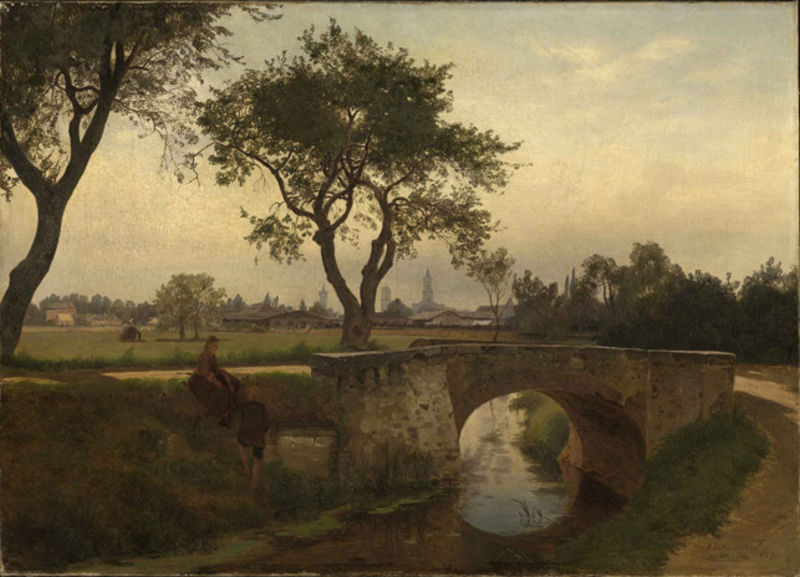
Titel: Blick auf Karlsruhe von Süden
Künstler: Gustav Osterroht
Standort: Karlsruhe
Institution: Staatliche Kunsthalle Karlsruhe
Schlagwörter: blue, church, people, white, dress, gray, green, painting, seated, sit, sitting, woman, two, brown, wood, silver, clouds, man, sky, stone, tree, building, field, house, landscape, nature, water, houses, reflections, street, tower, trees, village, boy, grass, river, stream, bushes, path, road, mother, couple, scene, bridge, meadow, town, love, dirt, person, city, human, leaves, trunk, buildings, bush, horse, river bank, slope, leaf, sunset, spire, steeple, bank, stones, son, lovers, pathway, distant, elephant, creek, bark, climbing, fd, couople, contry